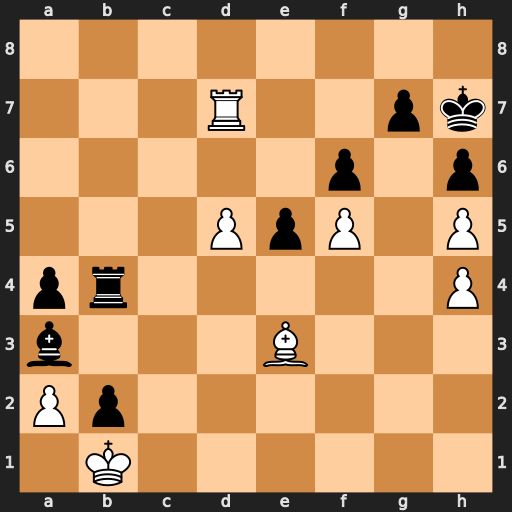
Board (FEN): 8/3R2pk/5p1p/3PpP1P/pr5P/b3B3/Pp6/1K6
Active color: w
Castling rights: -
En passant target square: -
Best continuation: Bc5 Rxh4 Bxa3 Rh1+ Kxb2